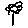
Label: flower